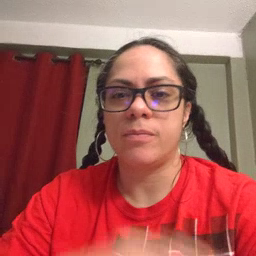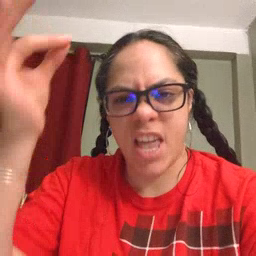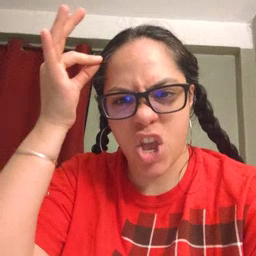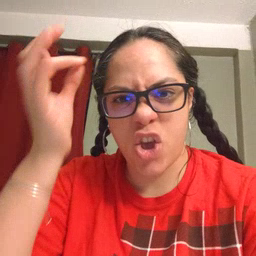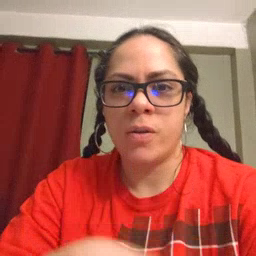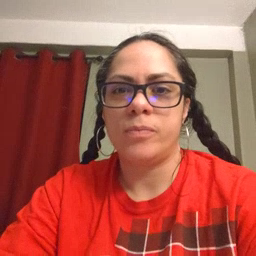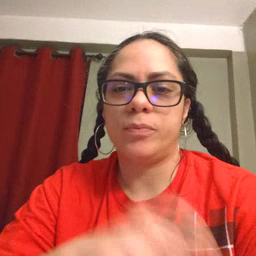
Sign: hair